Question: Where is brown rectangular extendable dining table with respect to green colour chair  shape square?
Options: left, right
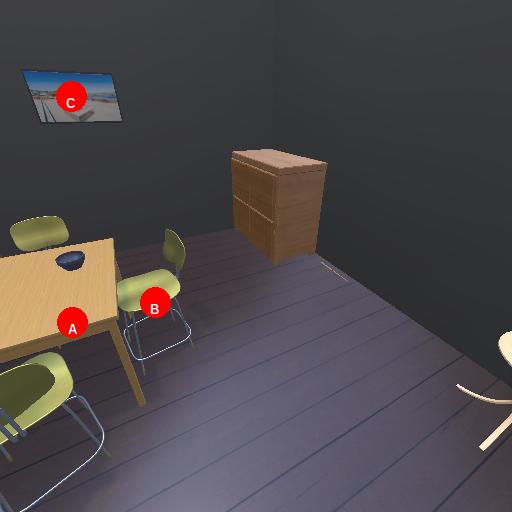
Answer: left